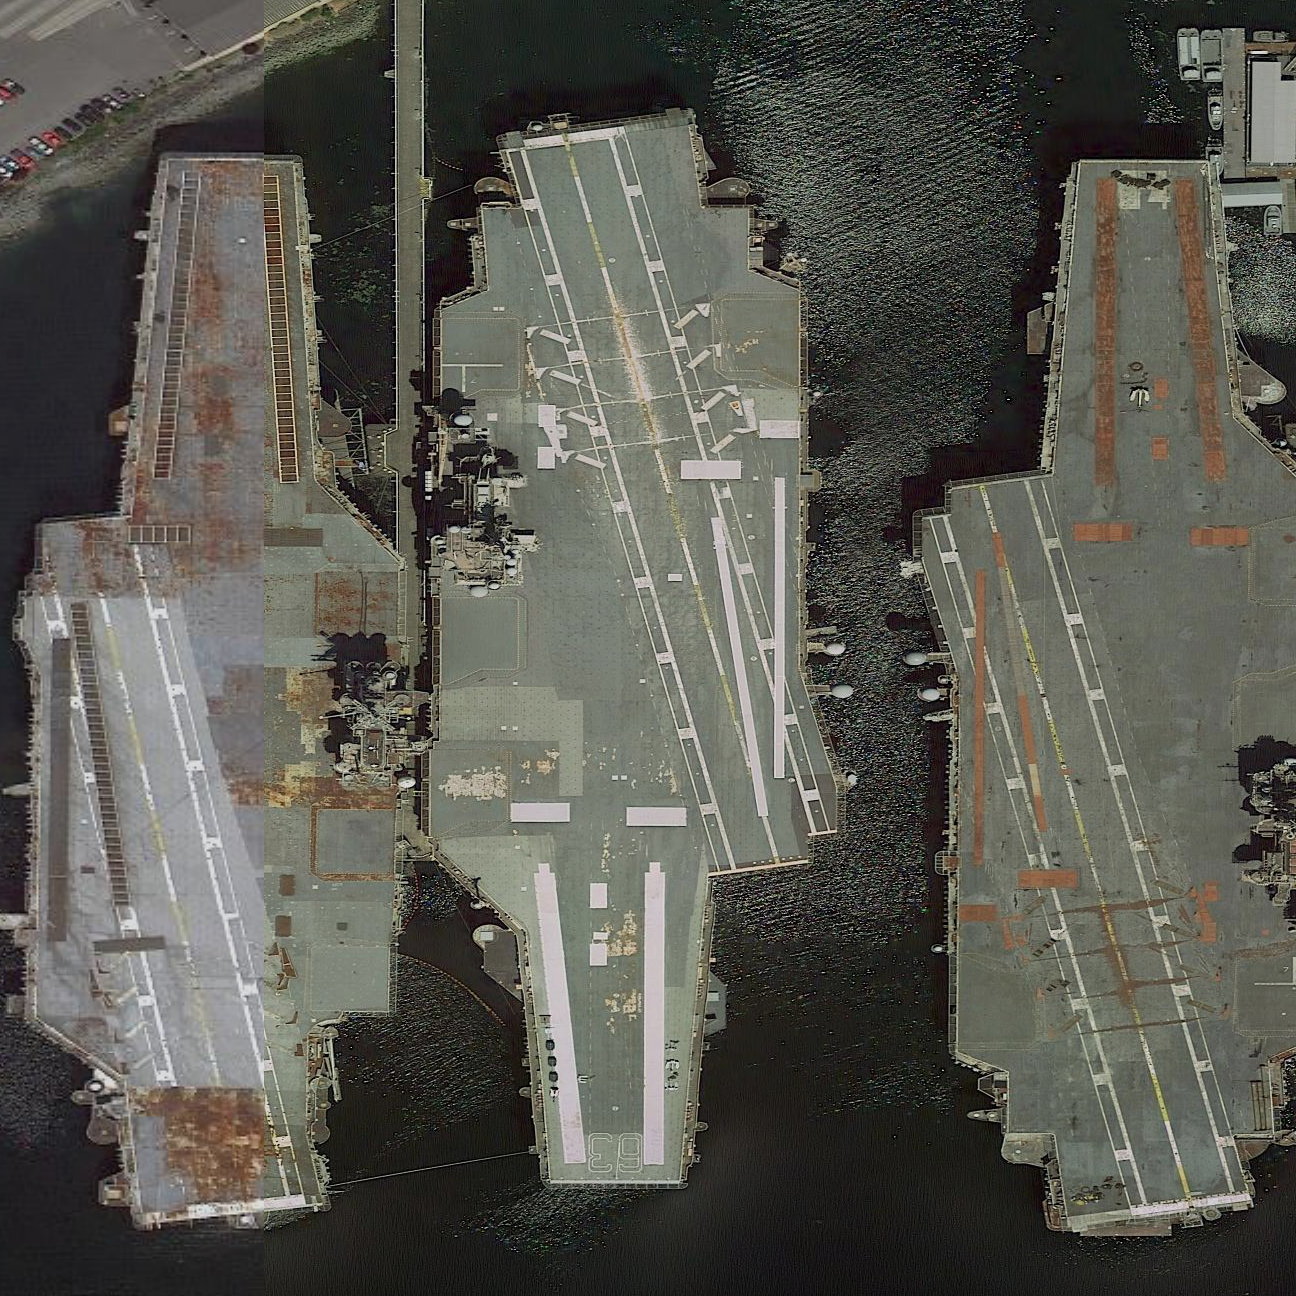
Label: aircraft_carrier